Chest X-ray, AP view. Patient: 58 years old, sex F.
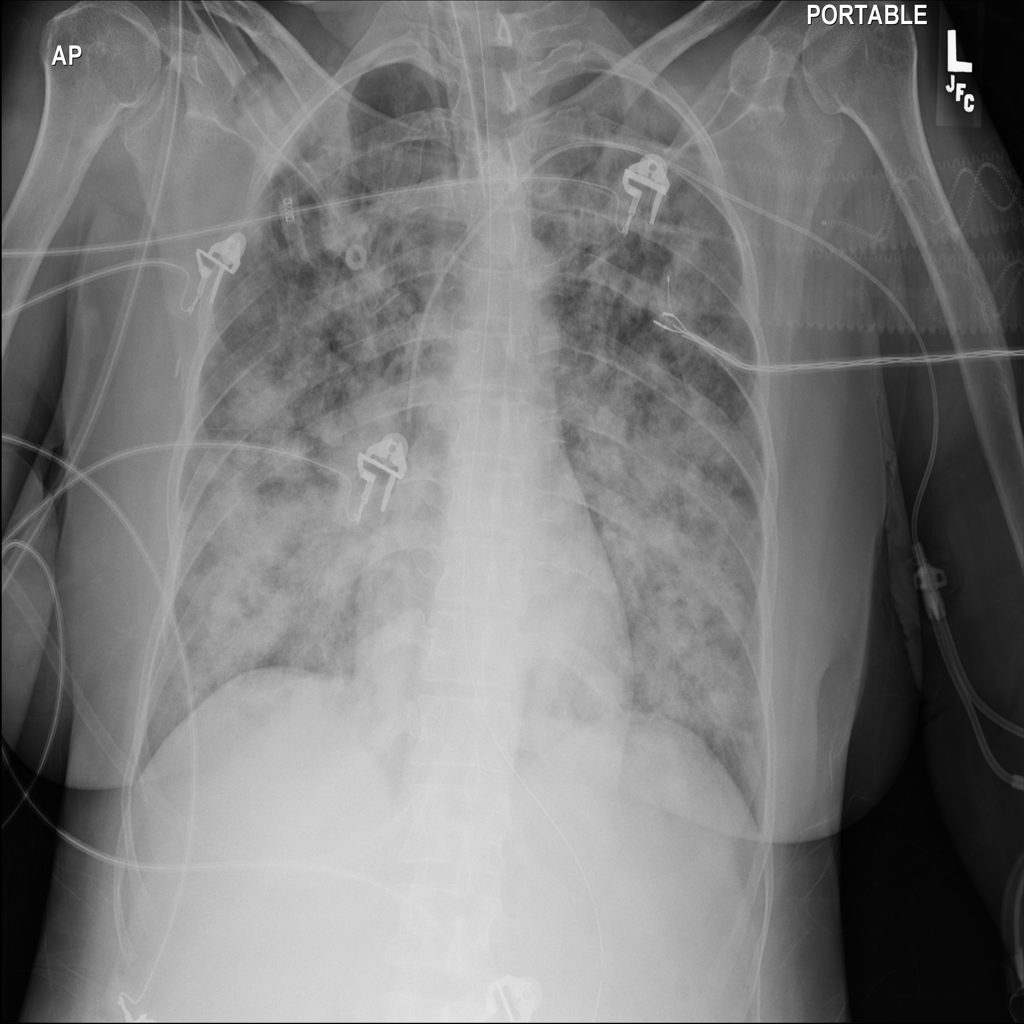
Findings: Edema, Pneumonia